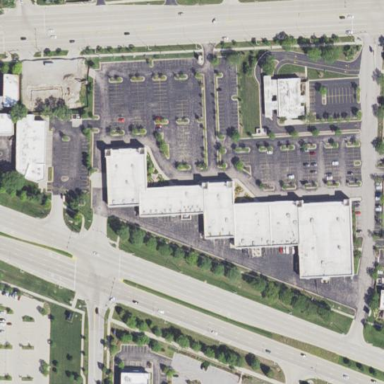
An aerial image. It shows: Retail building.